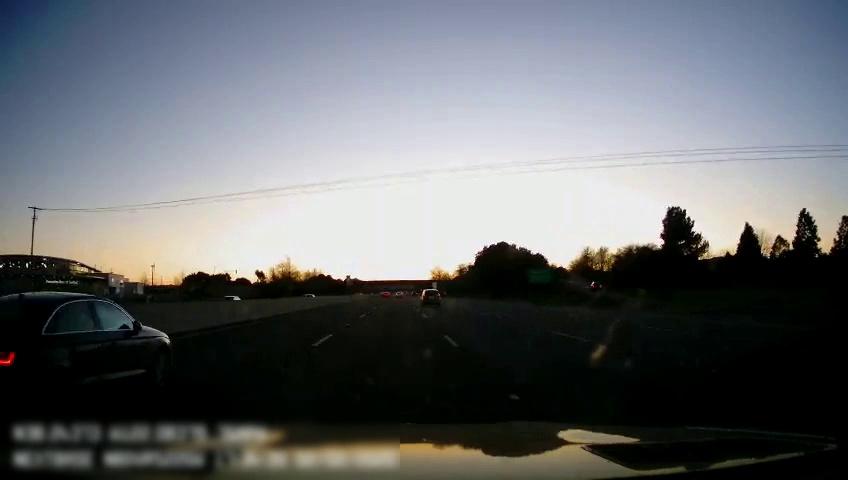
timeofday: Day
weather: Sunny
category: Drivable Space
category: Vehicles | Truck
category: Vehicles | SUV
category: Vehicles | SUV
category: Vehicles | Car
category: Vehicles | Car
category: Vehicles | Car
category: Lanes | Current Lane
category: Lanes | Alternate Lane
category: Lanes | Alternate Lane
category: Lanes | Current Lane
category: Lanes | Alternate Lane
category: Lanes | Alternate Lane
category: Traffic | Signs
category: Traffic | Signs